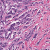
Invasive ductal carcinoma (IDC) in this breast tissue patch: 1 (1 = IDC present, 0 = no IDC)